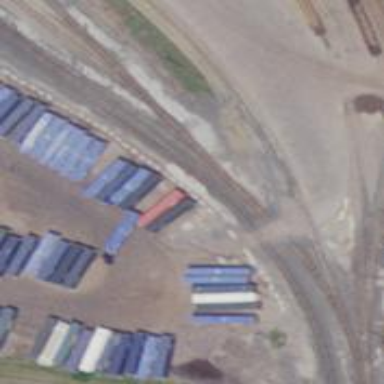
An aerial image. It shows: Railway track.